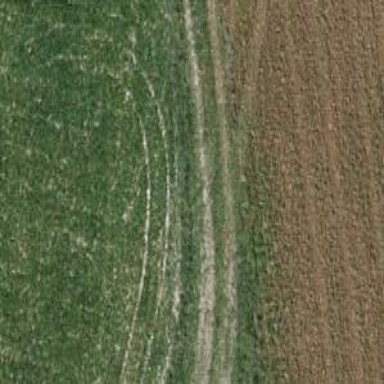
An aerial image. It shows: Grassy path.